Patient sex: M
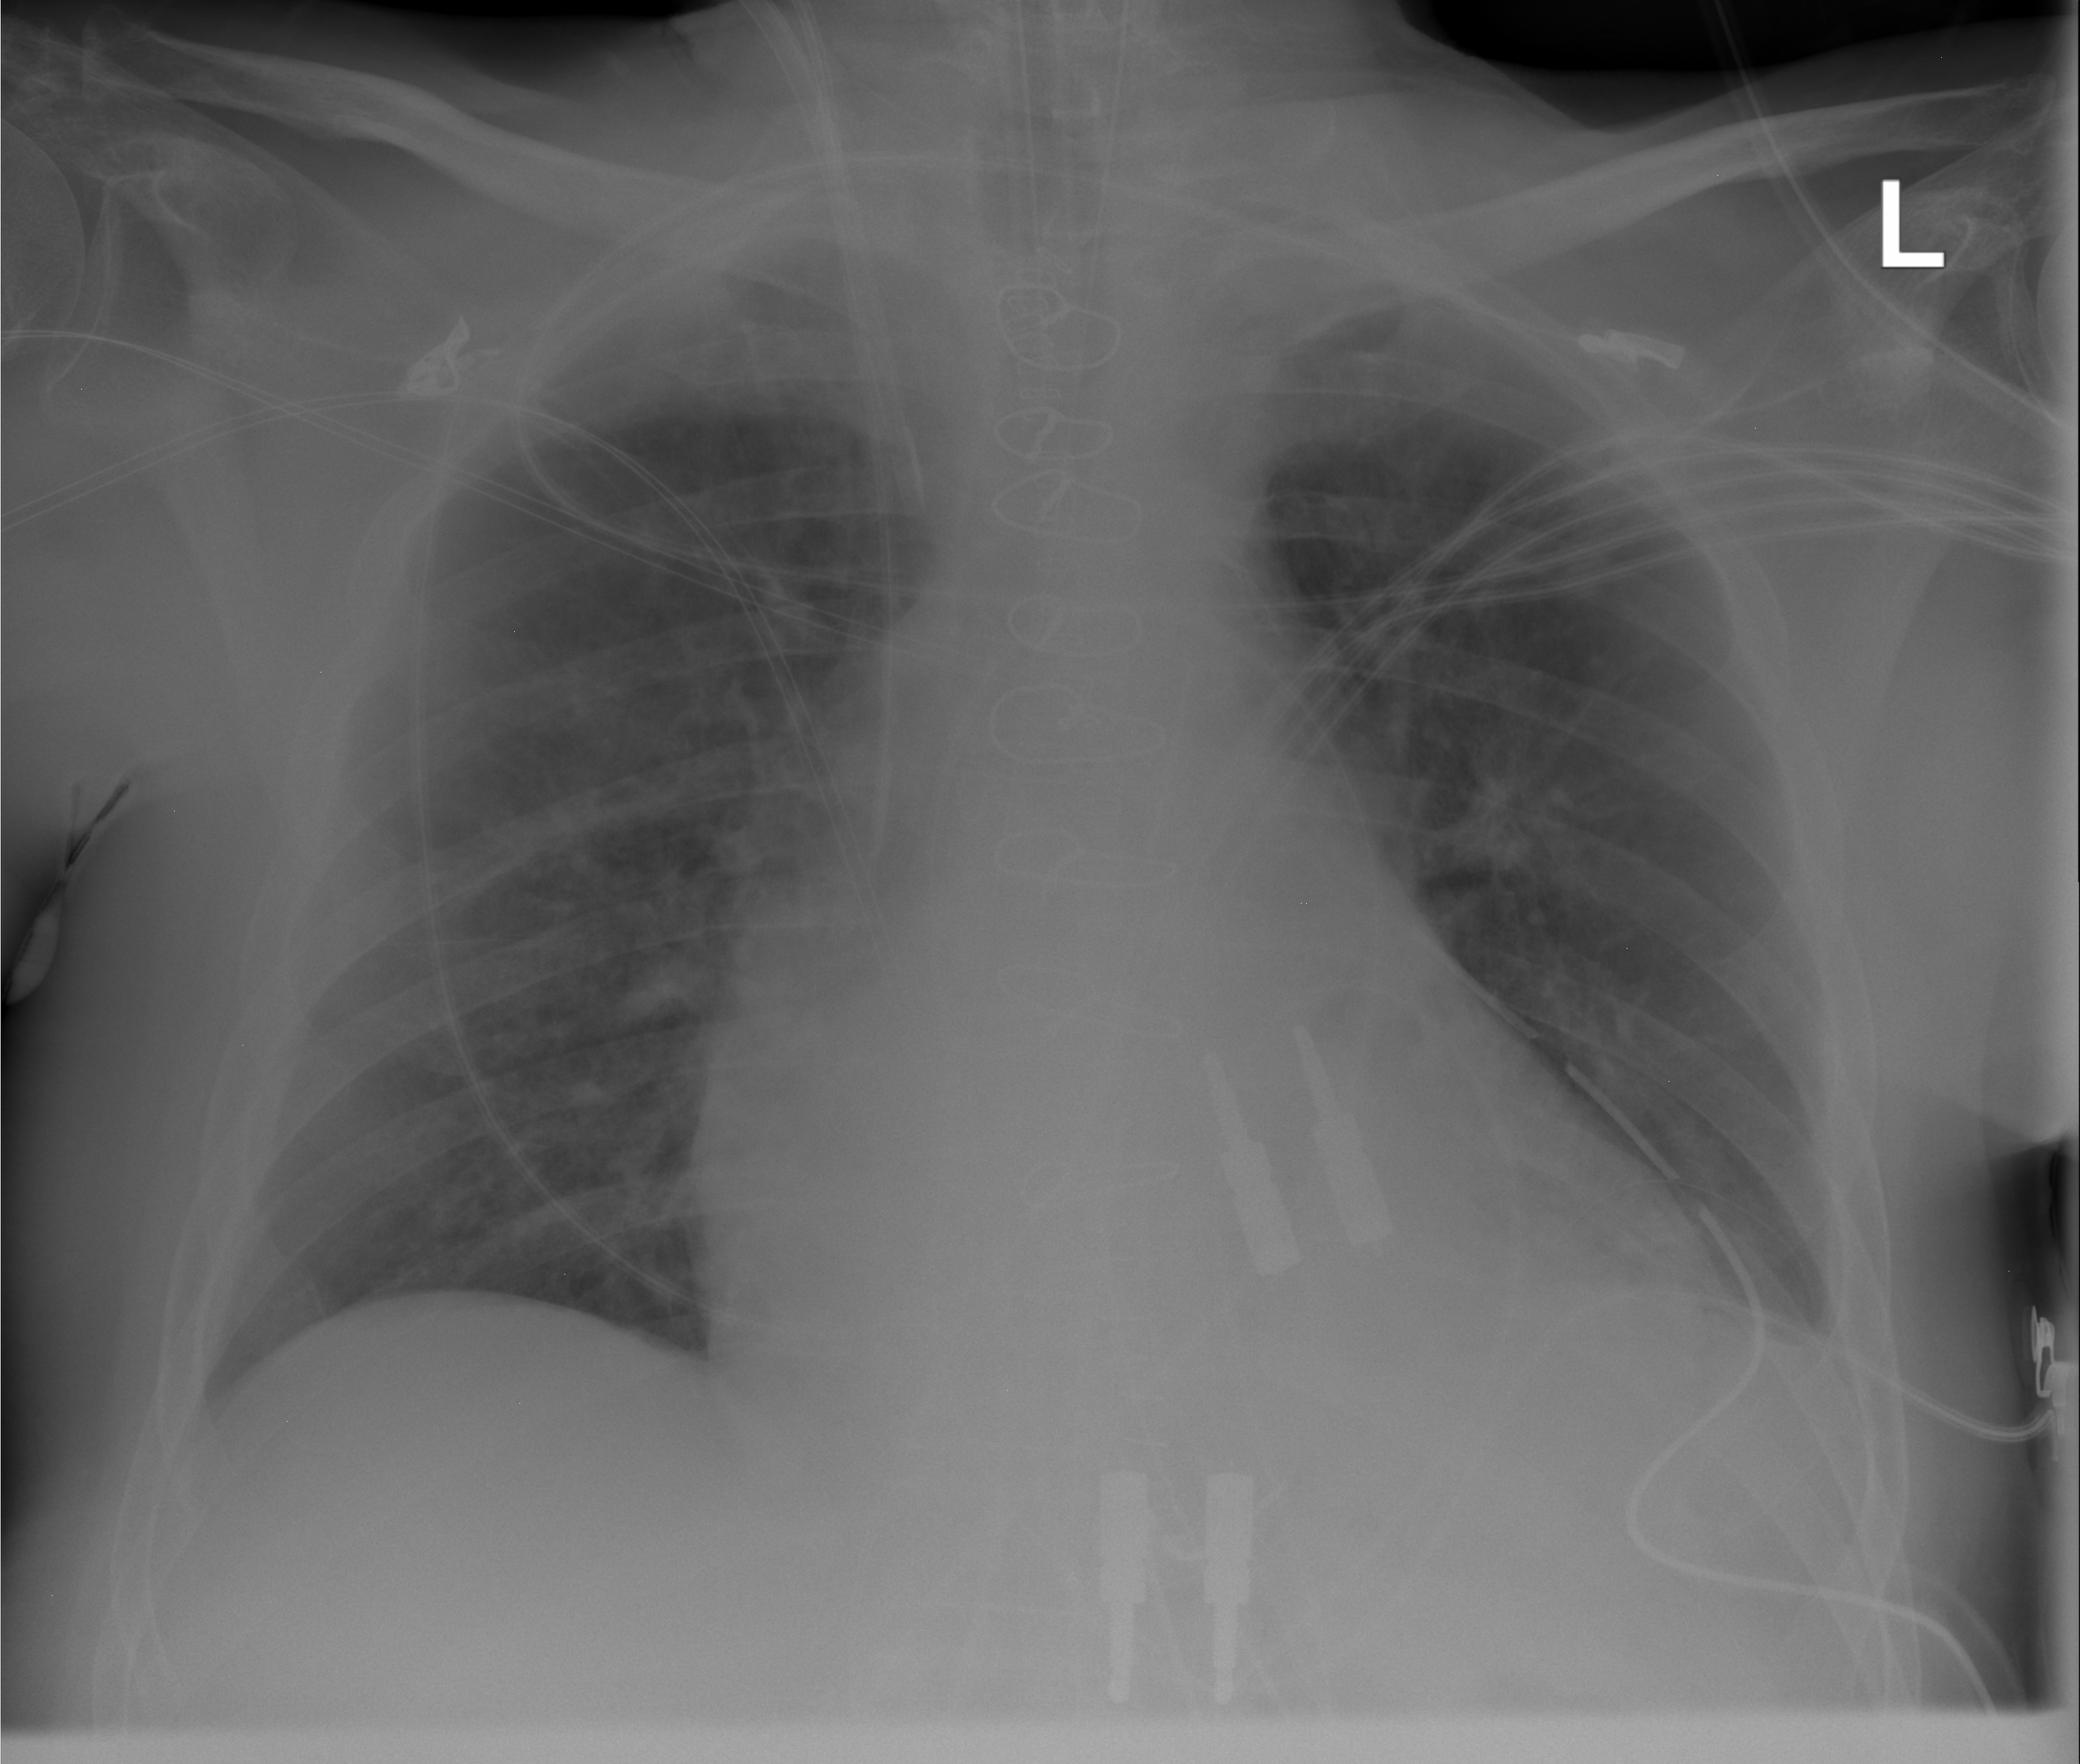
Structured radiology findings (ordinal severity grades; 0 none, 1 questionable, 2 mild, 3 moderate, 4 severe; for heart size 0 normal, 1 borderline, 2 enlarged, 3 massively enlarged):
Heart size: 2
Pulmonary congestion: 2
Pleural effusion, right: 0
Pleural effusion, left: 1
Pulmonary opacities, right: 0
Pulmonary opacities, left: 0
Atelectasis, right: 0
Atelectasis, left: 2